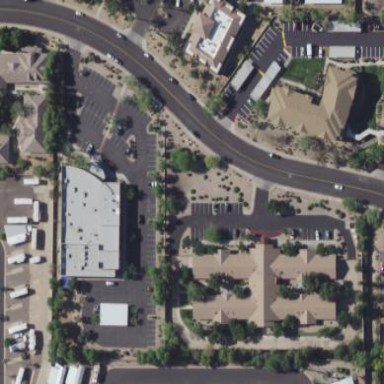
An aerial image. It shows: Nursing home.